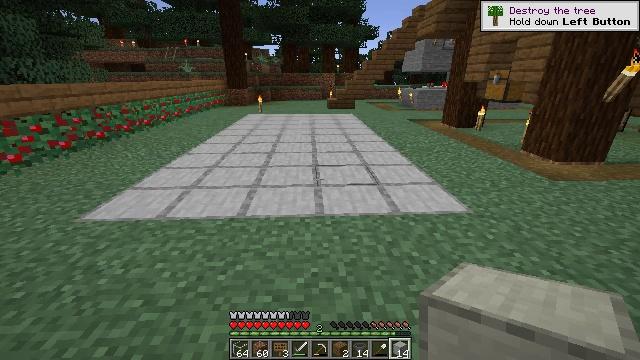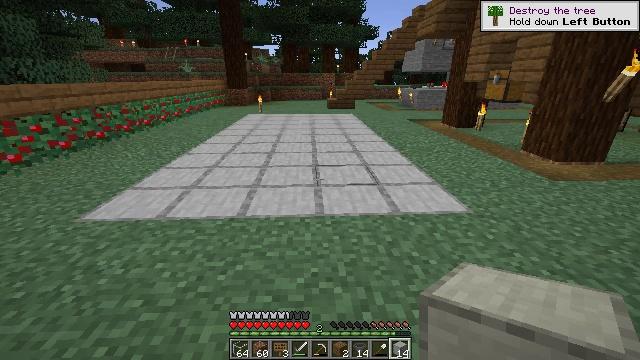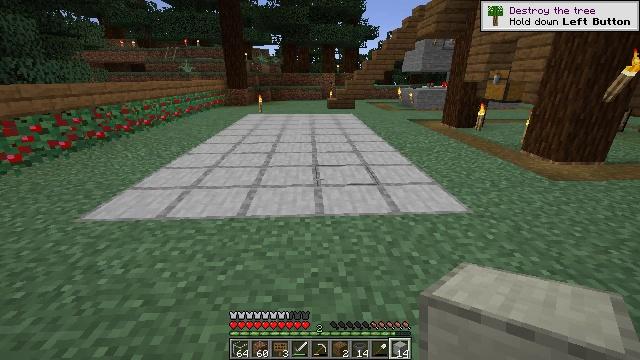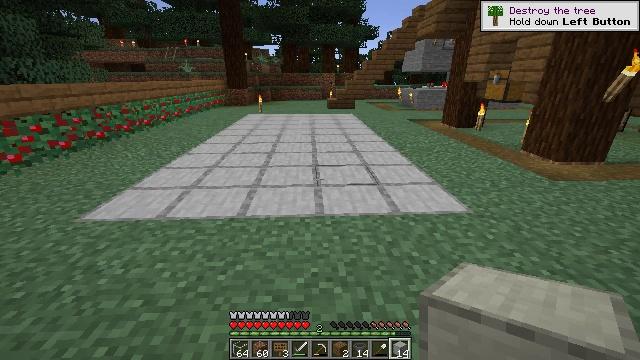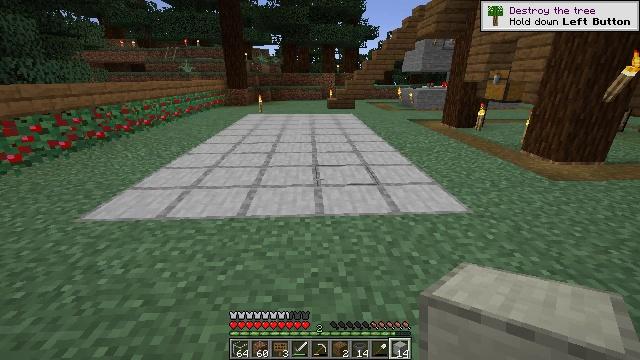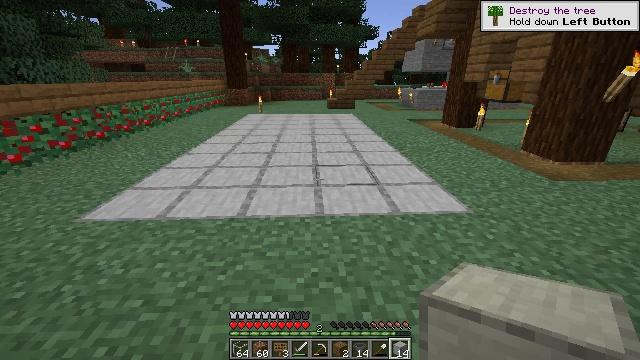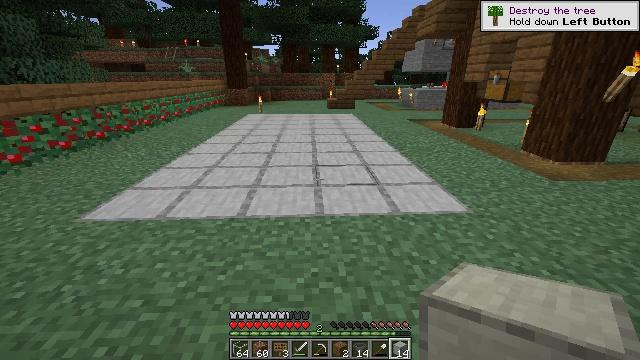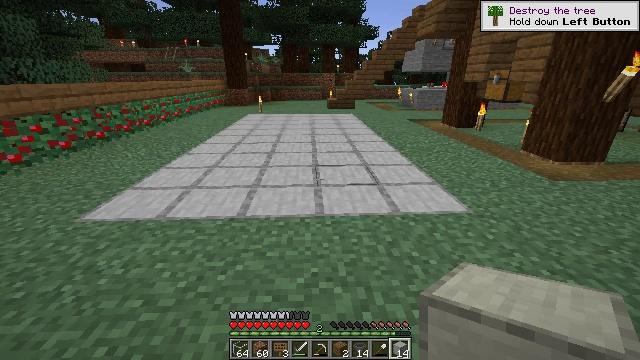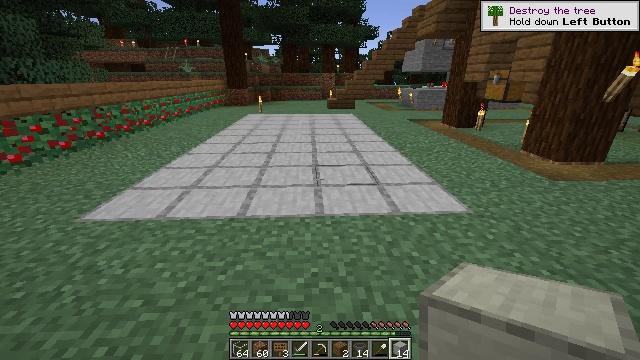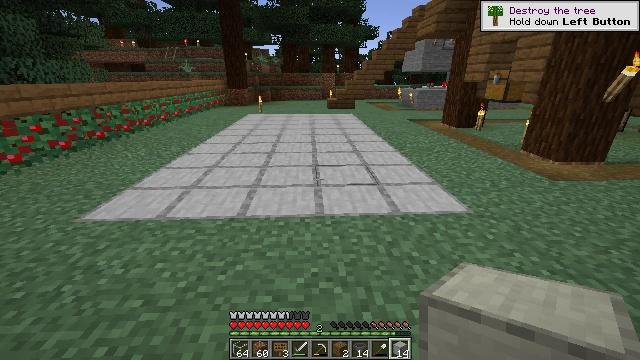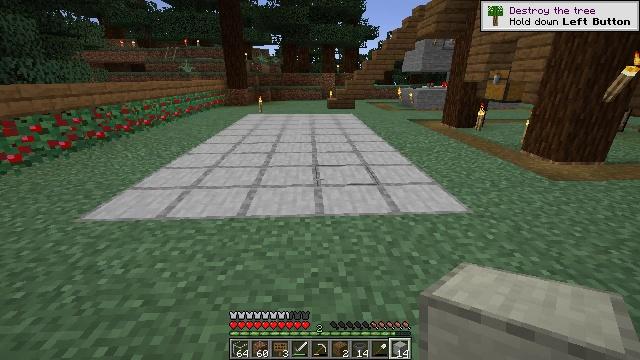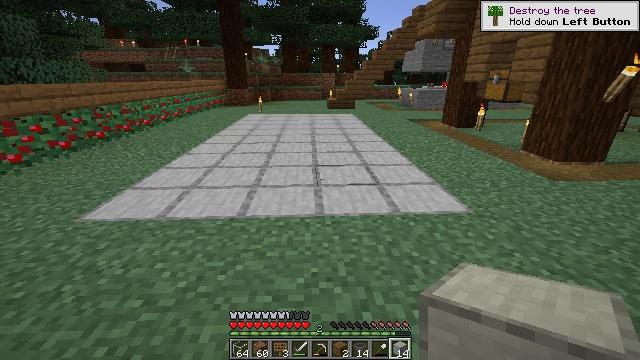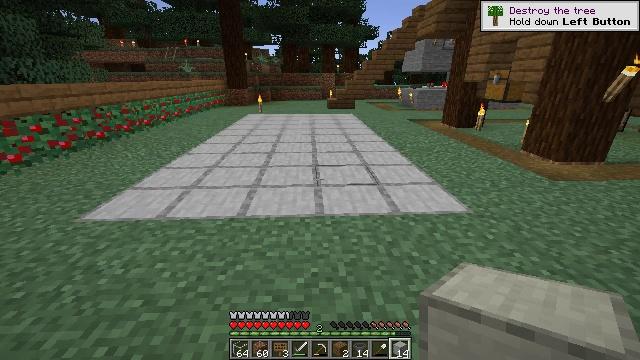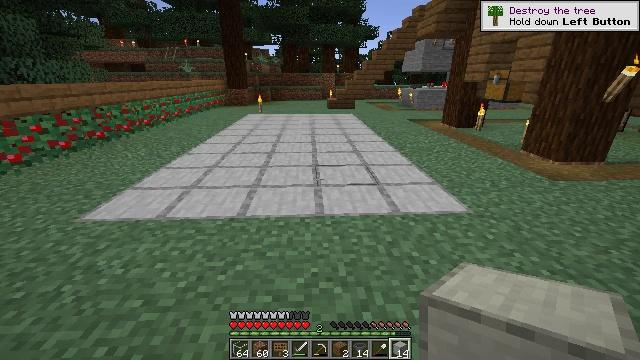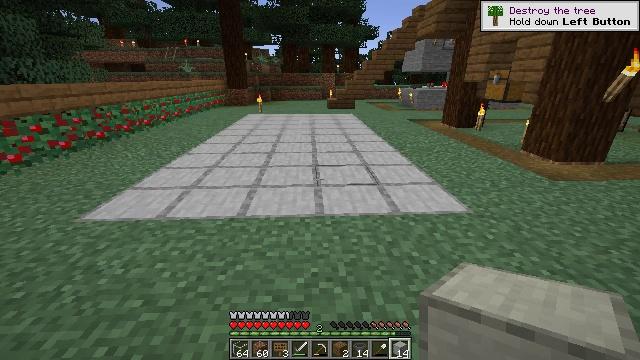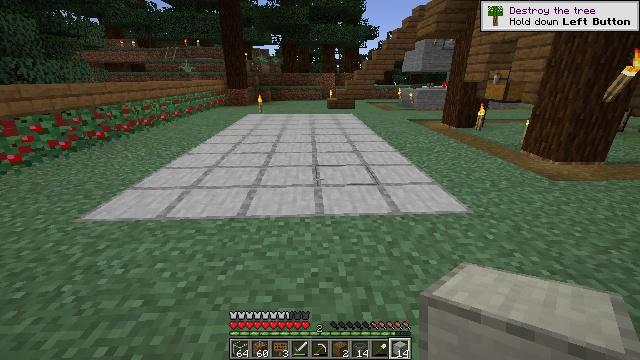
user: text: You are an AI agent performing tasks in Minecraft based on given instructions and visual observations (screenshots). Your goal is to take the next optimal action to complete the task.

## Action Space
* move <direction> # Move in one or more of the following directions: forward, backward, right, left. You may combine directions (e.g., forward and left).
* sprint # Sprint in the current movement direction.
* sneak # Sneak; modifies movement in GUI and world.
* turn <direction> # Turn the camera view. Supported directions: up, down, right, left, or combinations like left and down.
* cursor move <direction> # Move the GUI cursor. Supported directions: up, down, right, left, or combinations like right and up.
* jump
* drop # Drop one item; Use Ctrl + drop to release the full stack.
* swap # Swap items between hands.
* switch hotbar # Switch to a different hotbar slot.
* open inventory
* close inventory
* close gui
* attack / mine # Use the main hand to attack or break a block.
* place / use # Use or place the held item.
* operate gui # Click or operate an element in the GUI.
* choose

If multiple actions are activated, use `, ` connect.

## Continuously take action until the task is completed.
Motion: motion action
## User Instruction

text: Break the smooth stone to collect it.
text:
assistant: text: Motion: no_op
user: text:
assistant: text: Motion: no_op
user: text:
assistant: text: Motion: no_op
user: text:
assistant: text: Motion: no_op
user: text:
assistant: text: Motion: no_op
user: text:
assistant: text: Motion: no_op
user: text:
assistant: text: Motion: no_op
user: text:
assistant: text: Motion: no_op
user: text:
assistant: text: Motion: no_op
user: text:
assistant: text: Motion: no_op
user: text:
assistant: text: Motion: no_op
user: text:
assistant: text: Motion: no_op
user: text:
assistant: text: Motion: no_op
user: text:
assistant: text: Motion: no_op
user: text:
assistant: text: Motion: no_op
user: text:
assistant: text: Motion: no_op
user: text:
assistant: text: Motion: no_op
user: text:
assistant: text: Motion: no_op
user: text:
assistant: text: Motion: no_op
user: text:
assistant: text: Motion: no_op
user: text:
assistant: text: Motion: no_op
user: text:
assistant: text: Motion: no_op
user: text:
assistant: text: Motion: no_op
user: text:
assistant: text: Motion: no_op
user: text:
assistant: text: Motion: no_op
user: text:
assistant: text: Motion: no_op
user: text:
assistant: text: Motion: no_op
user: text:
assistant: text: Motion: no_op
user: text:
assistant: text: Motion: no_op
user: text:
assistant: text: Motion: no_op